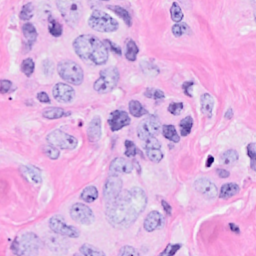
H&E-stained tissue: Breast